Field crop: maize
Growth stage: 2
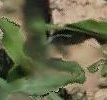
Species: maize